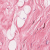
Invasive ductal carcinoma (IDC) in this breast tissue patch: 0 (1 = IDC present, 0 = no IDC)